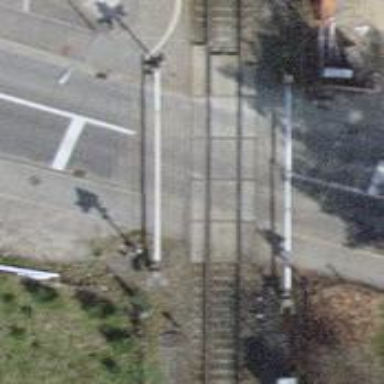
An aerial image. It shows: Single railway track with electrification through contact line.